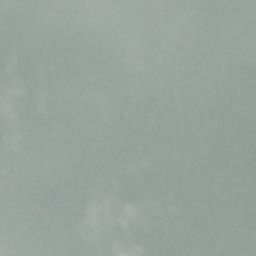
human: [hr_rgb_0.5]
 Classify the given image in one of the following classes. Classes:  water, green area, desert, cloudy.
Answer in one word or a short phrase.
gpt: cloudy